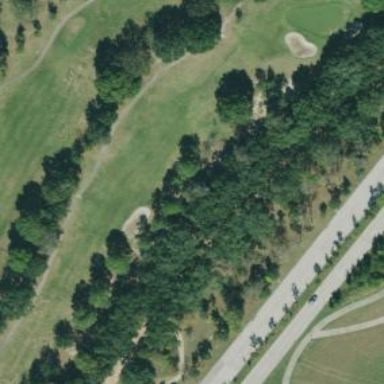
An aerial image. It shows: Golf fairway surrounded by grass.